Field crop: maize
Growth stage: 2
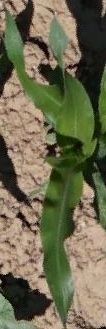
Species: maize